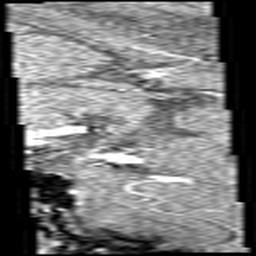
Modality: angio
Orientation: sagittal
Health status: ill
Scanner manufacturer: siemens
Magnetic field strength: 3 T
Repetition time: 0.023 s
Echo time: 0.0042 s